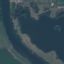
Label: River